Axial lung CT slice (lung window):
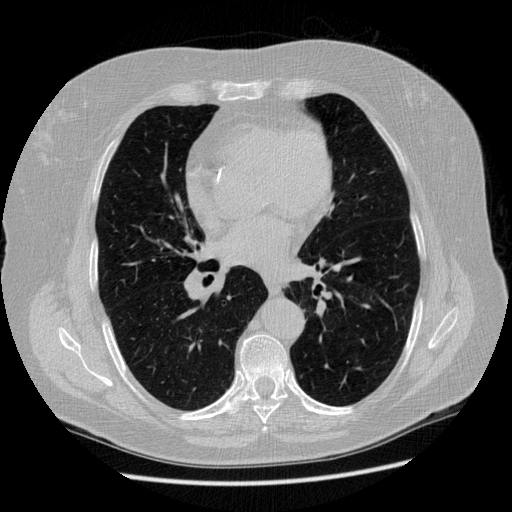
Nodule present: no